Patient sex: F
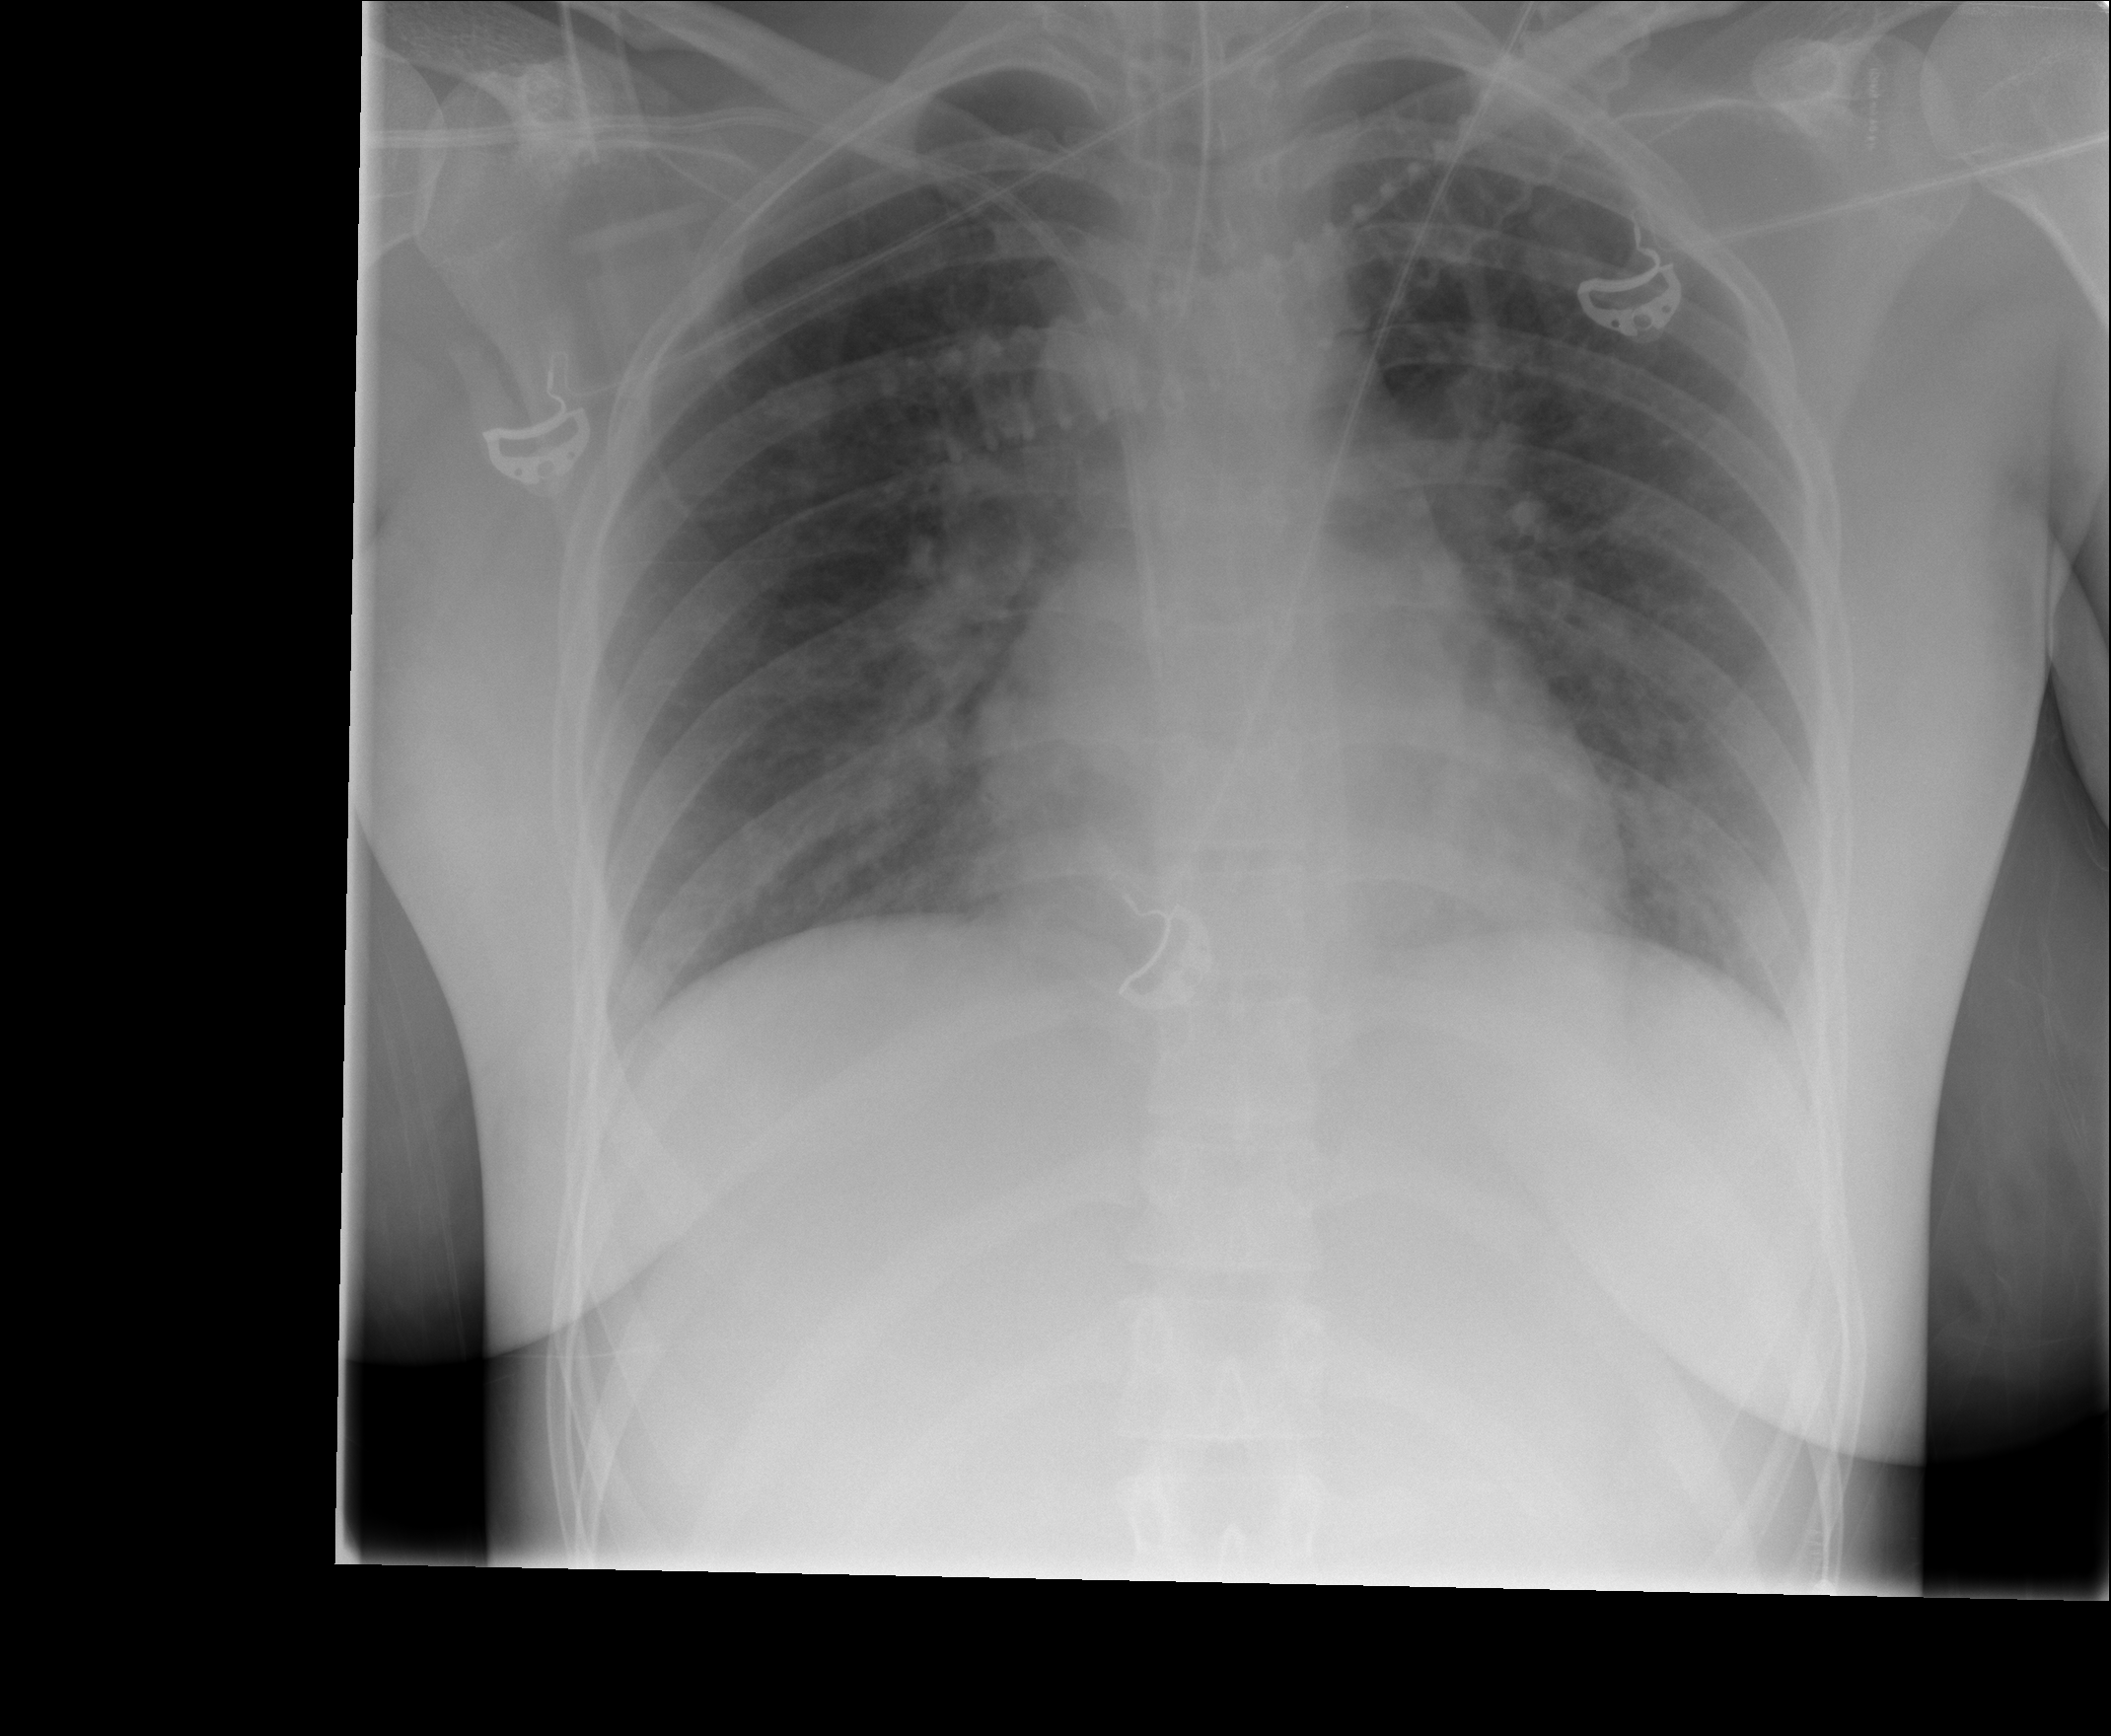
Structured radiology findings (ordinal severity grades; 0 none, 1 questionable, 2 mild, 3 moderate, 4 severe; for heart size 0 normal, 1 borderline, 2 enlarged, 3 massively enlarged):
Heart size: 0
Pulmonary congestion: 3
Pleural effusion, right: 0
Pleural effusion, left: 1
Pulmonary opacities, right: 0
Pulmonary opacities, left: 0
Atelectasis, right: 0
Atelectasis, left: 0